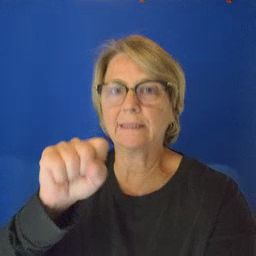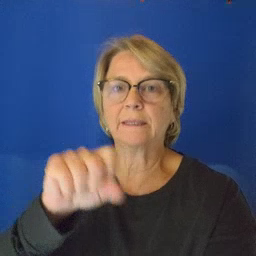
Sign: jeans